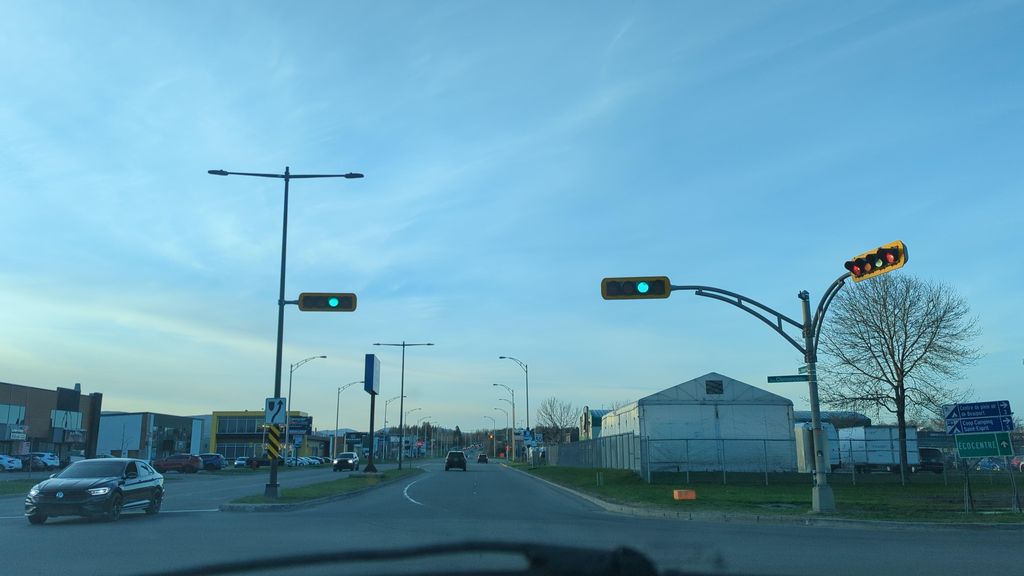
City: quebec_city